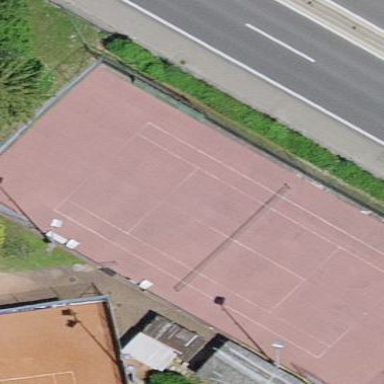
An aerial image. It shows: Clay tennis court pitch.